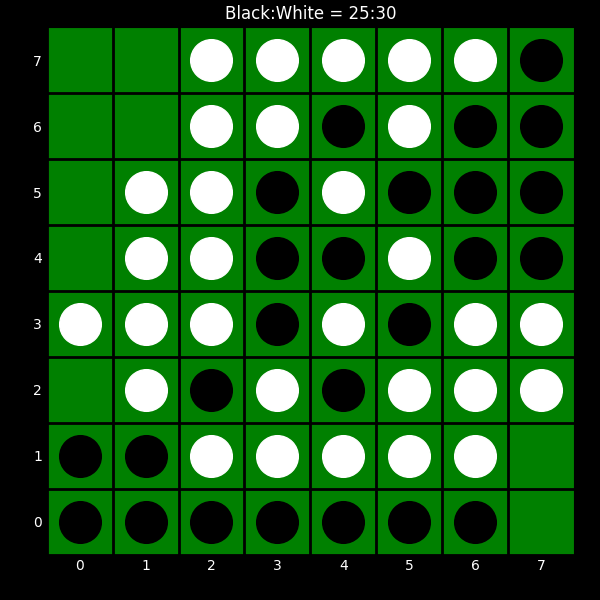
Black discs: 25
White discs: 30